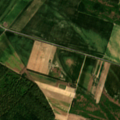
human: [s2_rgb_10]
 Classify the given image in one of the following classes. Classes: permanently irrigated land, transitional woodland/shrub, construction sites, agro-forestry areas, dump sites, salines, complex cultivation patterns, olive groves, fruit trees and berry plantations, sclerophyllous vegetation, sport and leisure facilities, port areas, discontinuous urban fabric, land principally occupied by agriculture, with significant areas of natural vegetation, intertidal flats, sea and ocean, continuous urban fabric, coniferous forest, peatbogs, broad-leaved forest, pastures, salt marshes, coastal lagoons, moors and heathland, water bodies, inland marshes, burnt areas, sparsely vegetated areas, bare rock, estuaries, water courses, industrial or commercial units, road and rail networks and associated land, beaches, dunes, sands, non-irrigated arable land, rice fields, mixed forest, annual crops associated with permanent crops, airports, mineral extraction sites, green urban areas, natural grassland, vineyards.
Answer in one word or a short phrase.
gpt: non-irrigated arable land, pastures, broad-leaved forest